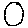
Label: circle